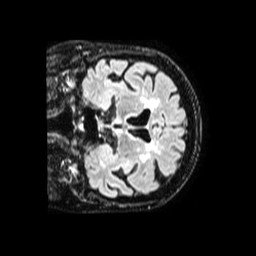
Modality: FLAIR
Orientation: coronal
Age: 81
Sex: female
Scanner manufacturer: philips
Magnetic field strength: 1.5 T
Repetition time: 4.8 s
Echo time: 0.3351 s